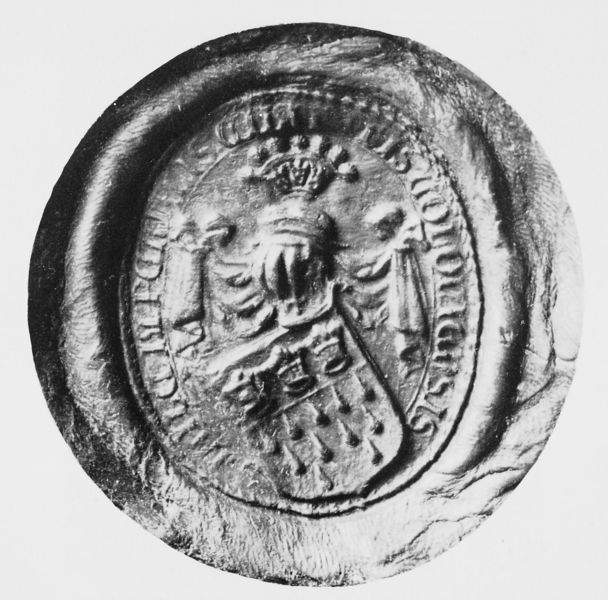
Titel: Kleines Siegel der Stadt Köln
Institution: Historisches Archiv der Stadt Köln
Schlagwörter: symbol, krone, herrschaft, schrift, könig, flammen, geld, ritter, wappen, mittelalter, reichtum, macht, siegel, abdruck, unförmig, prägung, münze, elf, kronen, köln, fürsten, taler, währung, groschen, wappen sigel, elf flammen